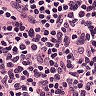
Metastatic tissue present: no